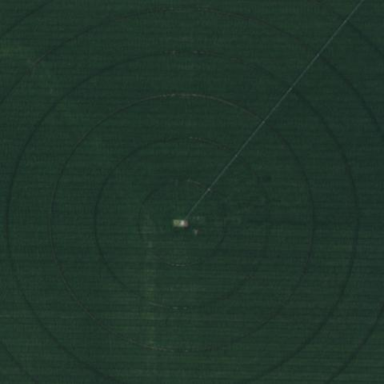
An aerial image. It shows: Farmland with pivot irrigation system.